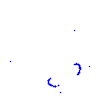
Particle: proton